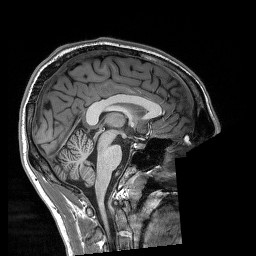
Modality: T1w
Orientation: sagittal